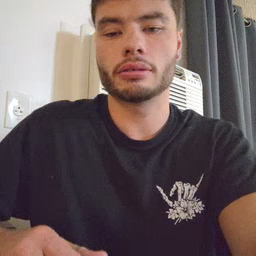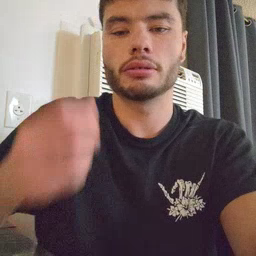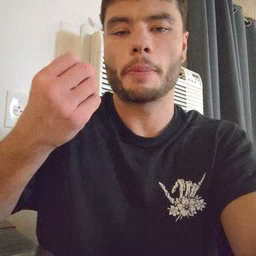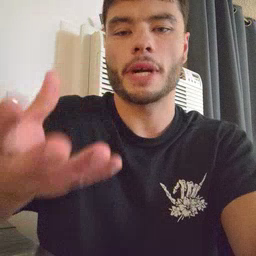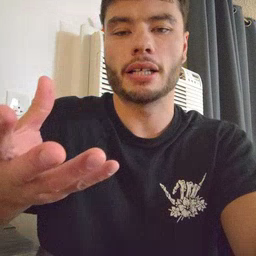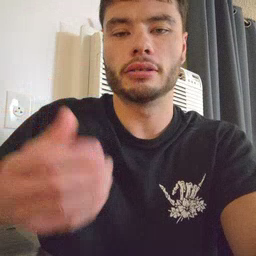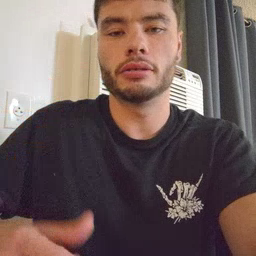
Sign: many